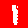
Digit: 1